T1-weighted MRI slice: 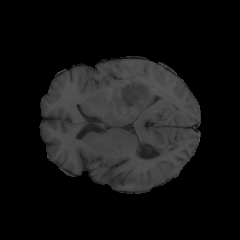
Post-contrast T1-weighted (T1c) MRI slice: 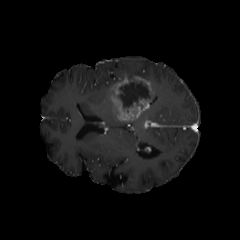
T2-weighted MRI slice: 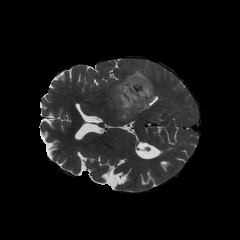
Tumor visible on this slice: yes